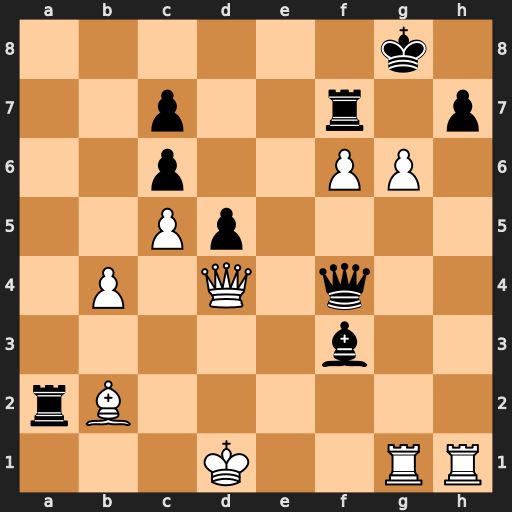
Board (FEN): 6k1/2p2r1p/2p2PP1/2Pp4/1P1Q1q2/5b2/rB6/3K2RR
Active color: w
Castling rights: -
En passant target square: -
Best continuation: Ke1 Ra1+ Bxa1 Qc1+ Kf2